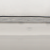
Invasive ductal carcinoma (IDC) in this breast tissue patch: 0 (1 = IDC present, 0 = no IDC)